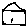
Label: house